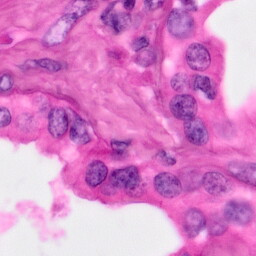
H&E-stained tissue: Pancreatic